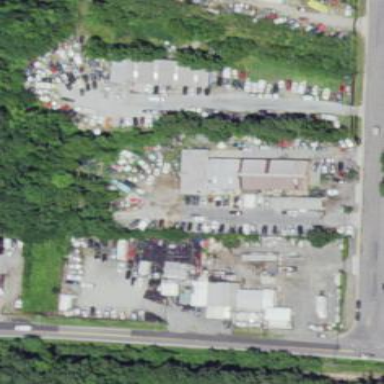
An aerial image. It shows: Scrap yard situated in industrial area.